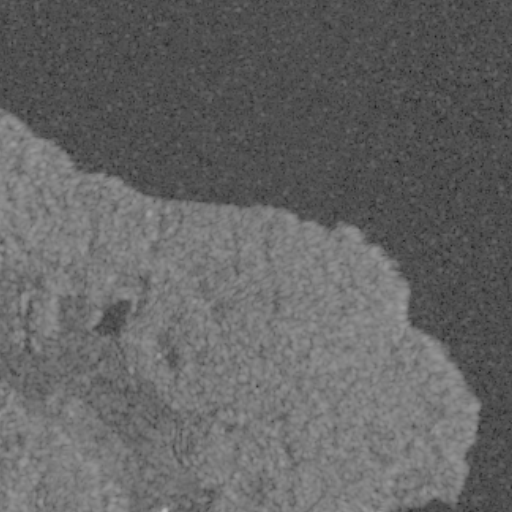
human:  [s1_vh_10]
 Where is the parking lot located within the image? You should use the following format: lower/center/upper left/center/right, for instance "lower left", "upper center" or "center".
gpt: The parking lot is located in the lower right of the image.
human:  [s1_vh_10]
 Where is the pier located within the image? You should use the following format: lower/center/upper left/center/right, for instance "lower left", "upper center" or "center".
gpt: The pier is located in the lower right of the image.
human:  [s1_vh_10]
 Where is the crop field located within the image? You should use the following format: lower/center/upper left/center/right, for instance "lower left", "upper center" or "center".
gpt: There is no crop field in the image.

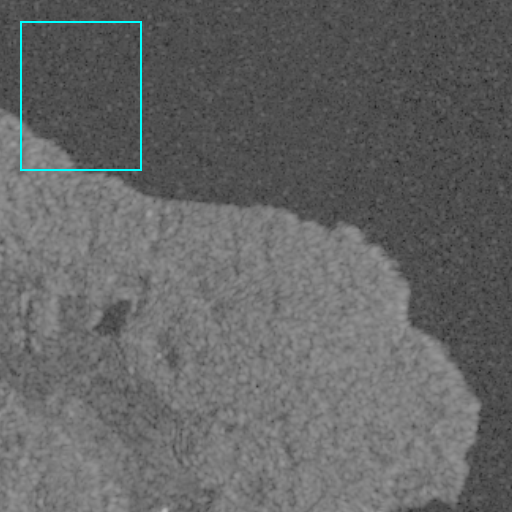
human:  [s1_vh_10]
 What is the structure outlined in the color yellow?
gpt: There is no yellow outline.
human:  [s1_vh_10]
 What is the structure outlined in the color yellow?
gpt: There is no structure outlined in yellow.